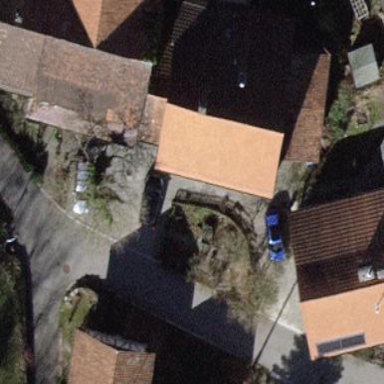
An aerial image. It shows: Detached building with gabled roof.